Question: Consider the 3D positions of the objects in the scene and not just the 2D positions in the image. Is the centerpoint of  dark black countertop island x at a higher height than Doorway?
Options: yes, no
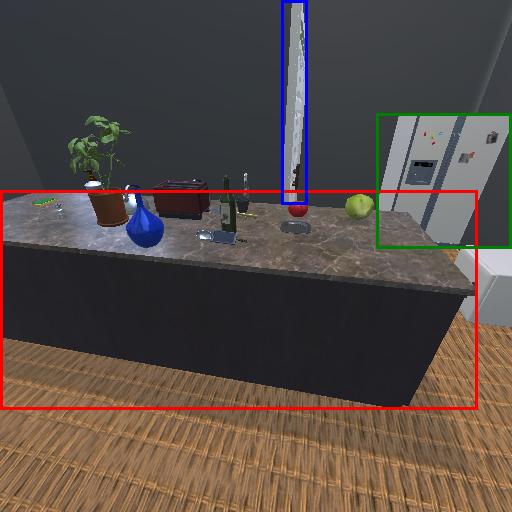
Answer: yes